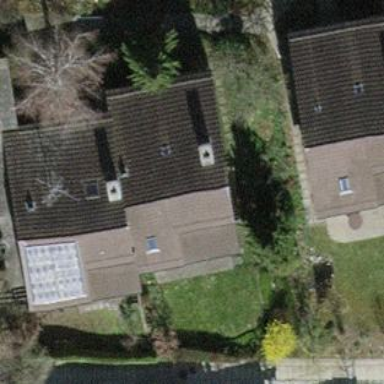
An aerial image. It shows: Building with tile roof.